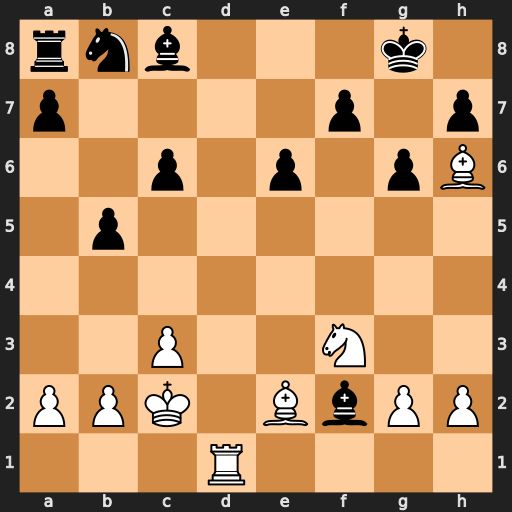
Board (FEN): rnb3k1/p4p1p/2p1p1pB/1p6/8/2P2N2/PPK1BbPP/3R4
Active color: w
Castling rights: -
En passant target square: -
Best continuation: Rd8#